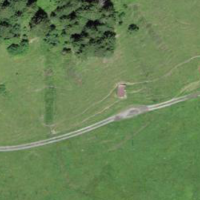
EUNIS habitat code: 23
Species observed at this site:
Astrantia major